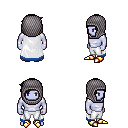
a pixel art fantasy rpg character, male body template, dark elf, purple skin, white trimmed cape, white pants, green pixie cut hairstyle, chain hood, gold boots, four views (front, back, left, right), 2x2 character sprite sheet, small pixel art, hard edges, no anti-aliasing